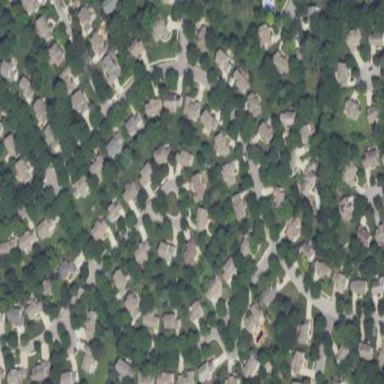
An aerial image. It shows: Residential area consisting of single-family homes.